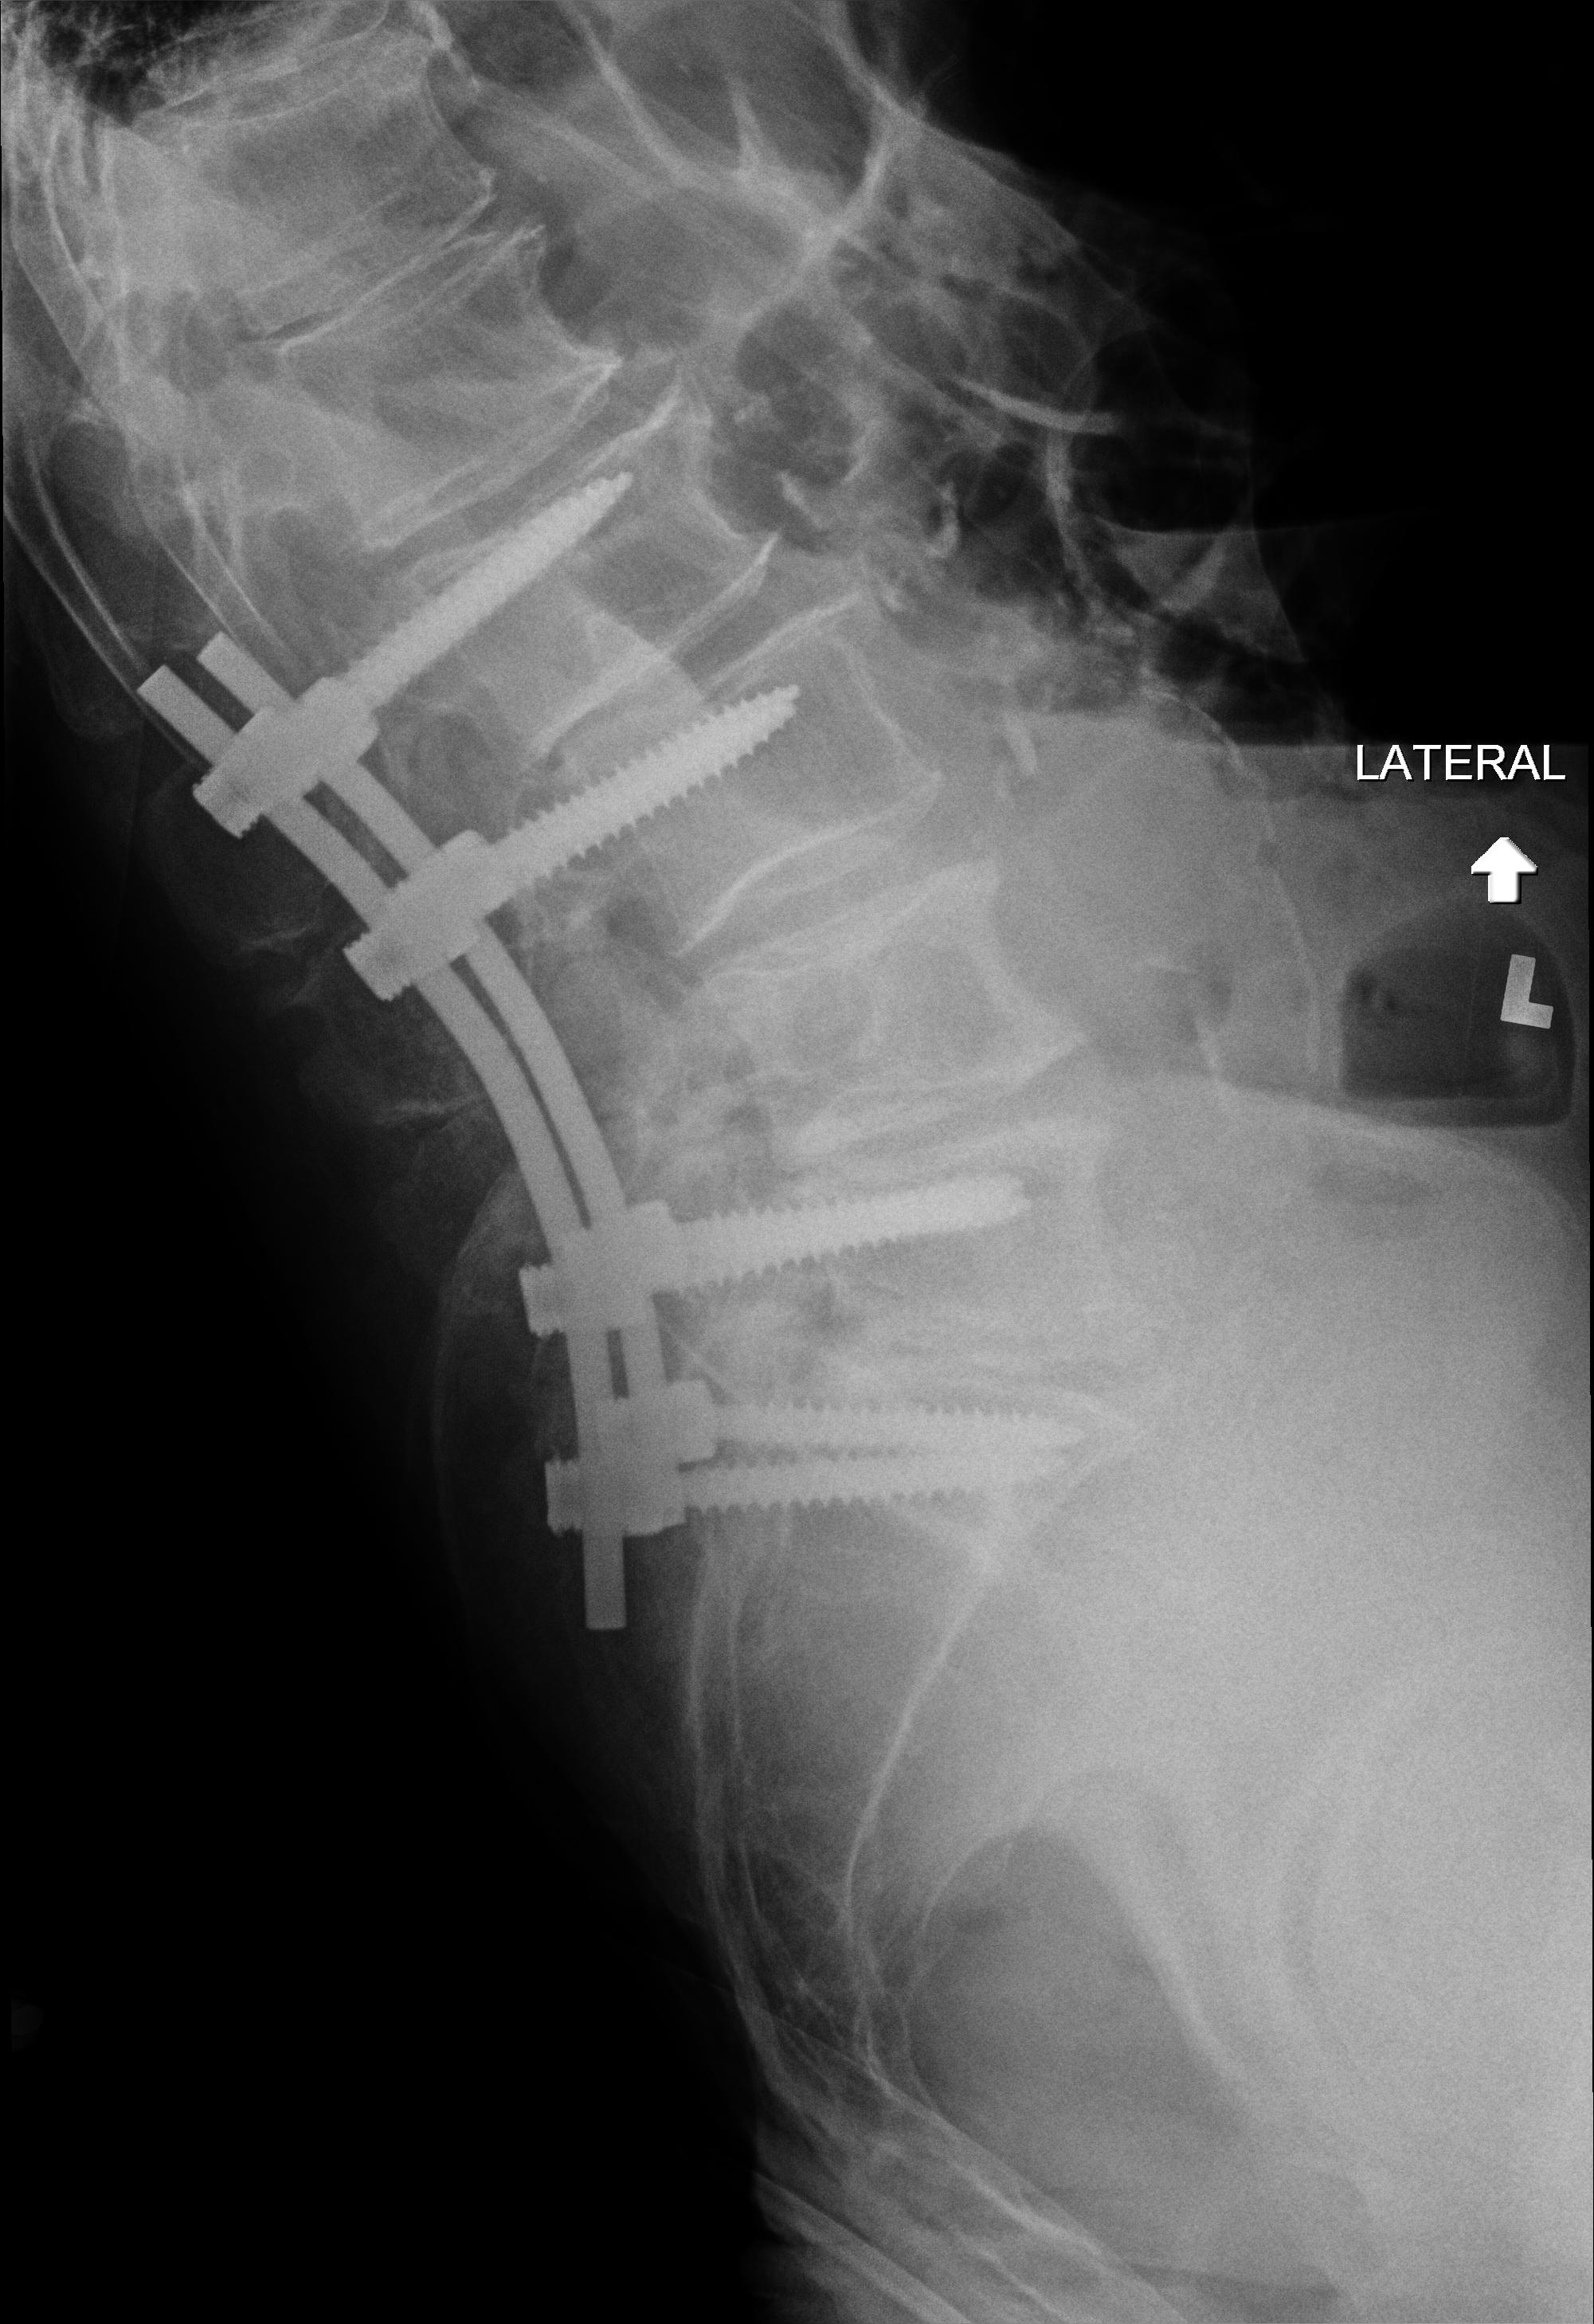
View: LATERAL
Implant manufacturer: nuvasive reline